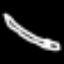
Label: pencil